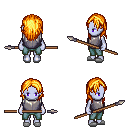
a pixel art fantasy rpg character, female body template, dark elf, purple skin, steel chest armor, teal pants, light blonde long hairstyle, white slippers, spear, four views (front, back, left, right), 2x2 character sprite sheet, small pixel art, hard edges, no anti-aliasing